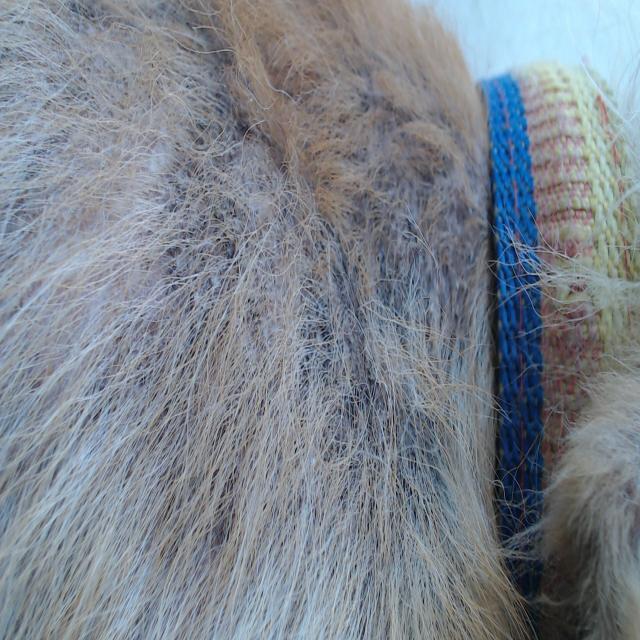
Canine demodicosis (Demodex mange) — caused by Demodex canis mites. Presents with alopecia, follicular papules, pustules, and comedones. Often localized on face and forelimbs.